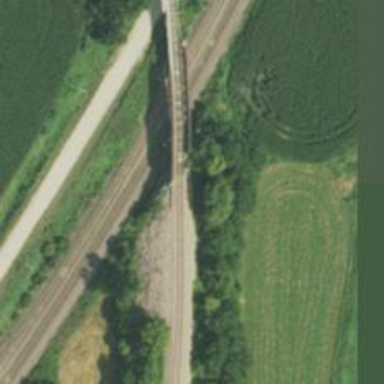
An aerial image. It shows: Railway bridge.